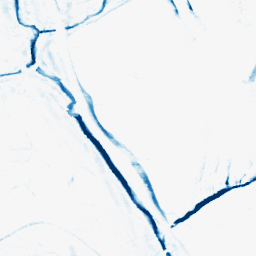
Category: morphological
Decomposition family: morphological_rect
Decomposition parameters: operation: closing
width: 10
height: 5
Upsampling method: cubic_mitchell
Upsampling parameters: scale: 4
Upsampling scale: 4